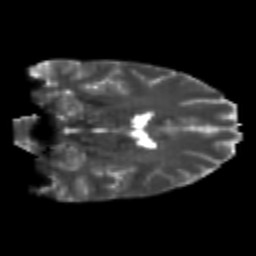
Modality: T2w
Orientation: coronal
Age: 26
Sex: male
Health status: healthy
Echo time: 0.074 s